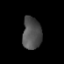
Tissue: prostate
Cell type: Myeloid cells
Senescence score: 0.3219
Nuclear area (px): 594
Mean DAPI intensity: 80.136